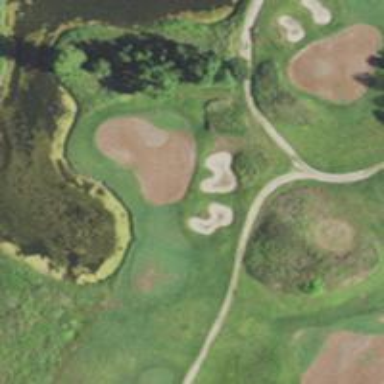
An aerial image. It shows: Golf hole.